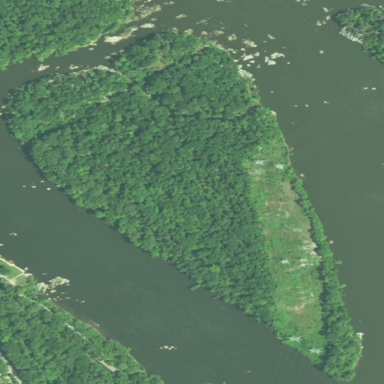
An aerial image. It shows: Islet covered with woodland.